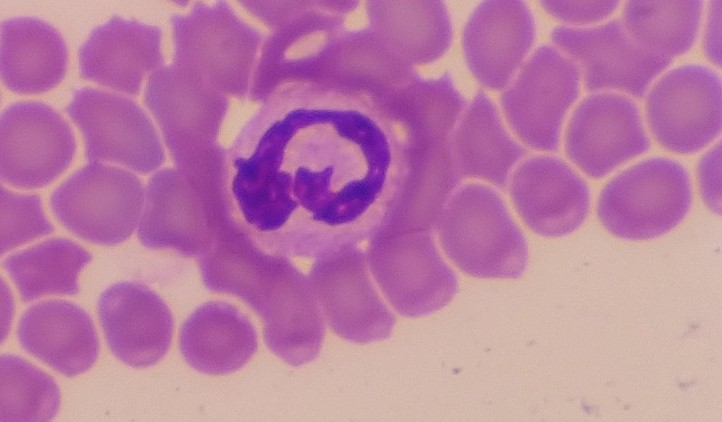
White blood cell type: Neutrophil